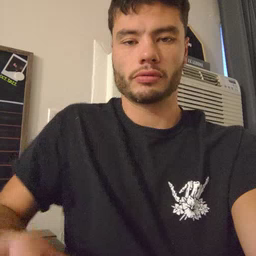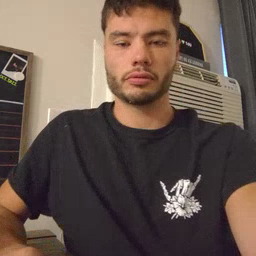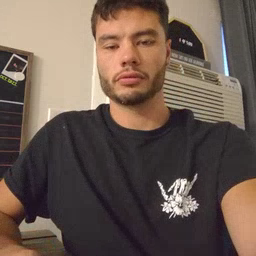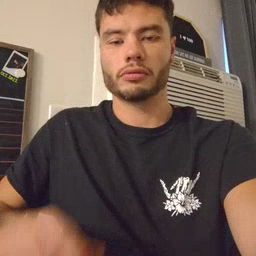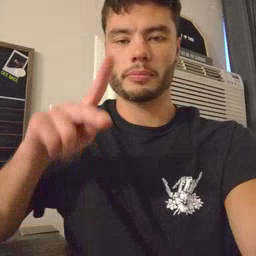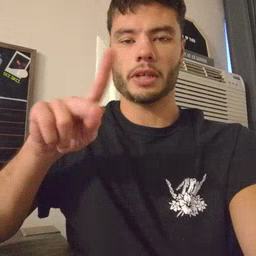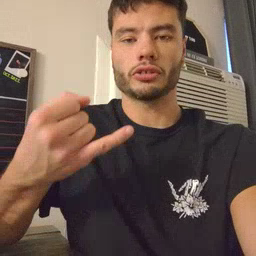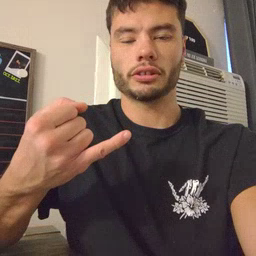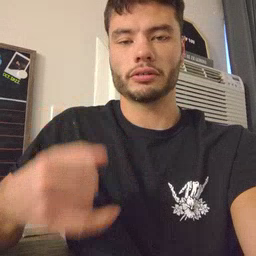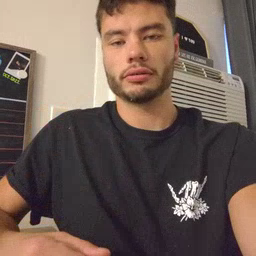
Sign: pajamas